Field crop: maize
Growth stage: 1
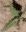
Species: atriplex